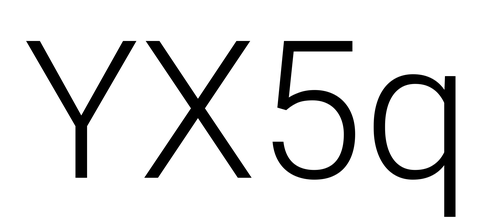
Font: Roboto_Light